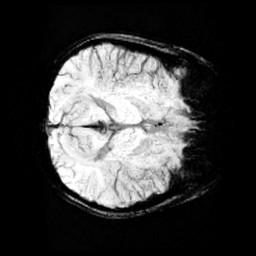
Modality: minIP
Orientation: axial
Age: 10
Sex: female
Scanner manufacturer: siemens
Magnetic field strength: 3 T
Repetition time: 0.027 s
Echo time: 0.02 s